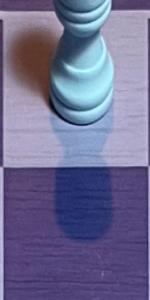
Label: Empty